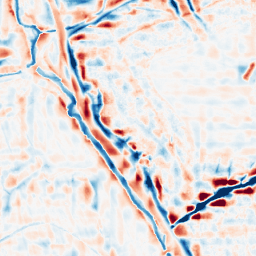
Category: wavelet
Decomposition family: wavelet_reverse_biorthogonal
Decomposition parameters: wavelet: rbio1.3
level: 4
Upsampling method: bilinear
Upsampling parameters: scale: 8
Upsampling scale: 8